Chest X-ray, PA view. Patient: 67 years old, sex M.
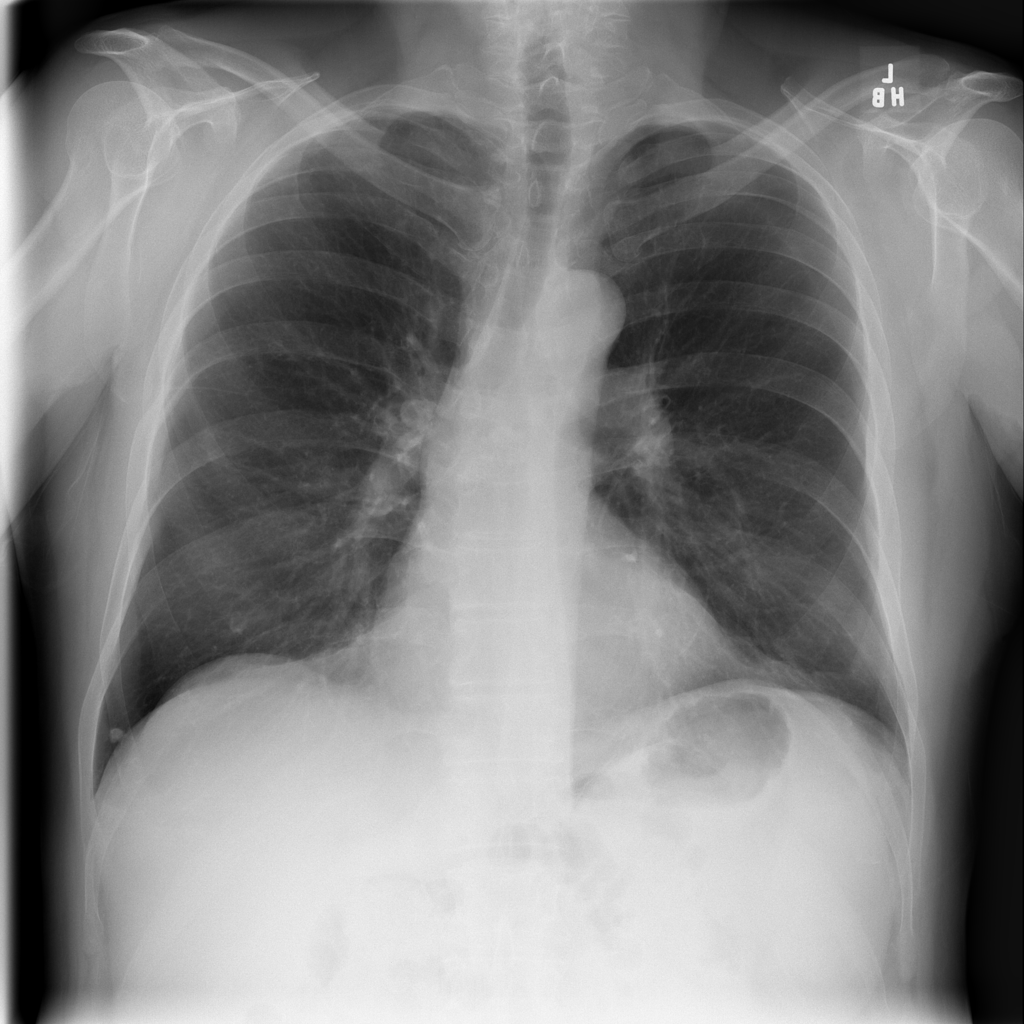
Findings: No Finding